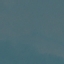
Land use / land cover: SeaLake